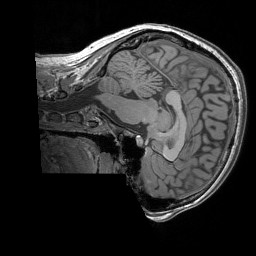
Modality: T1w
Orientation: sagittal
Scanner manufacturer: siemens
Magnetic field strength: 3 T
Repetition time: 1.83 s
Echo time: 0.00303 s